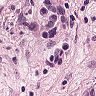
Metastatic tissue present: yes